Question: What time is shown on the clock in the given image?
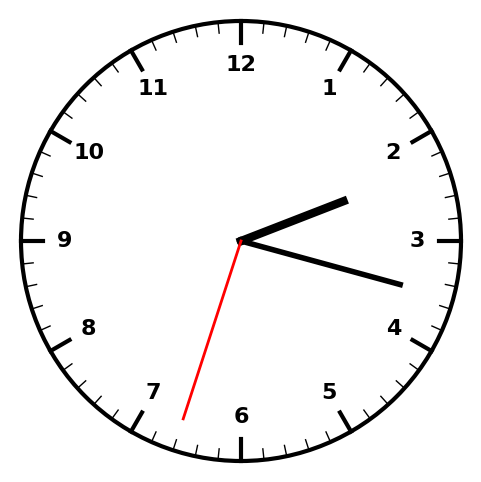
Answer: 02:17:33